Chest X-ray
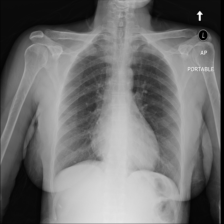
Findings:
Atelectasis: negative
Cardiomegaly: negative
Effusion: negative
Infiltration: negative
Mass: negative
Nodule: negative
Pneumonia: negative
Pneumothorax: negative
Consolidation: negative
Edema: negative
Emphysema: negative
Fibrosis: negative
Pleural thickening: negative
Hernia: negative